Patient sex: M
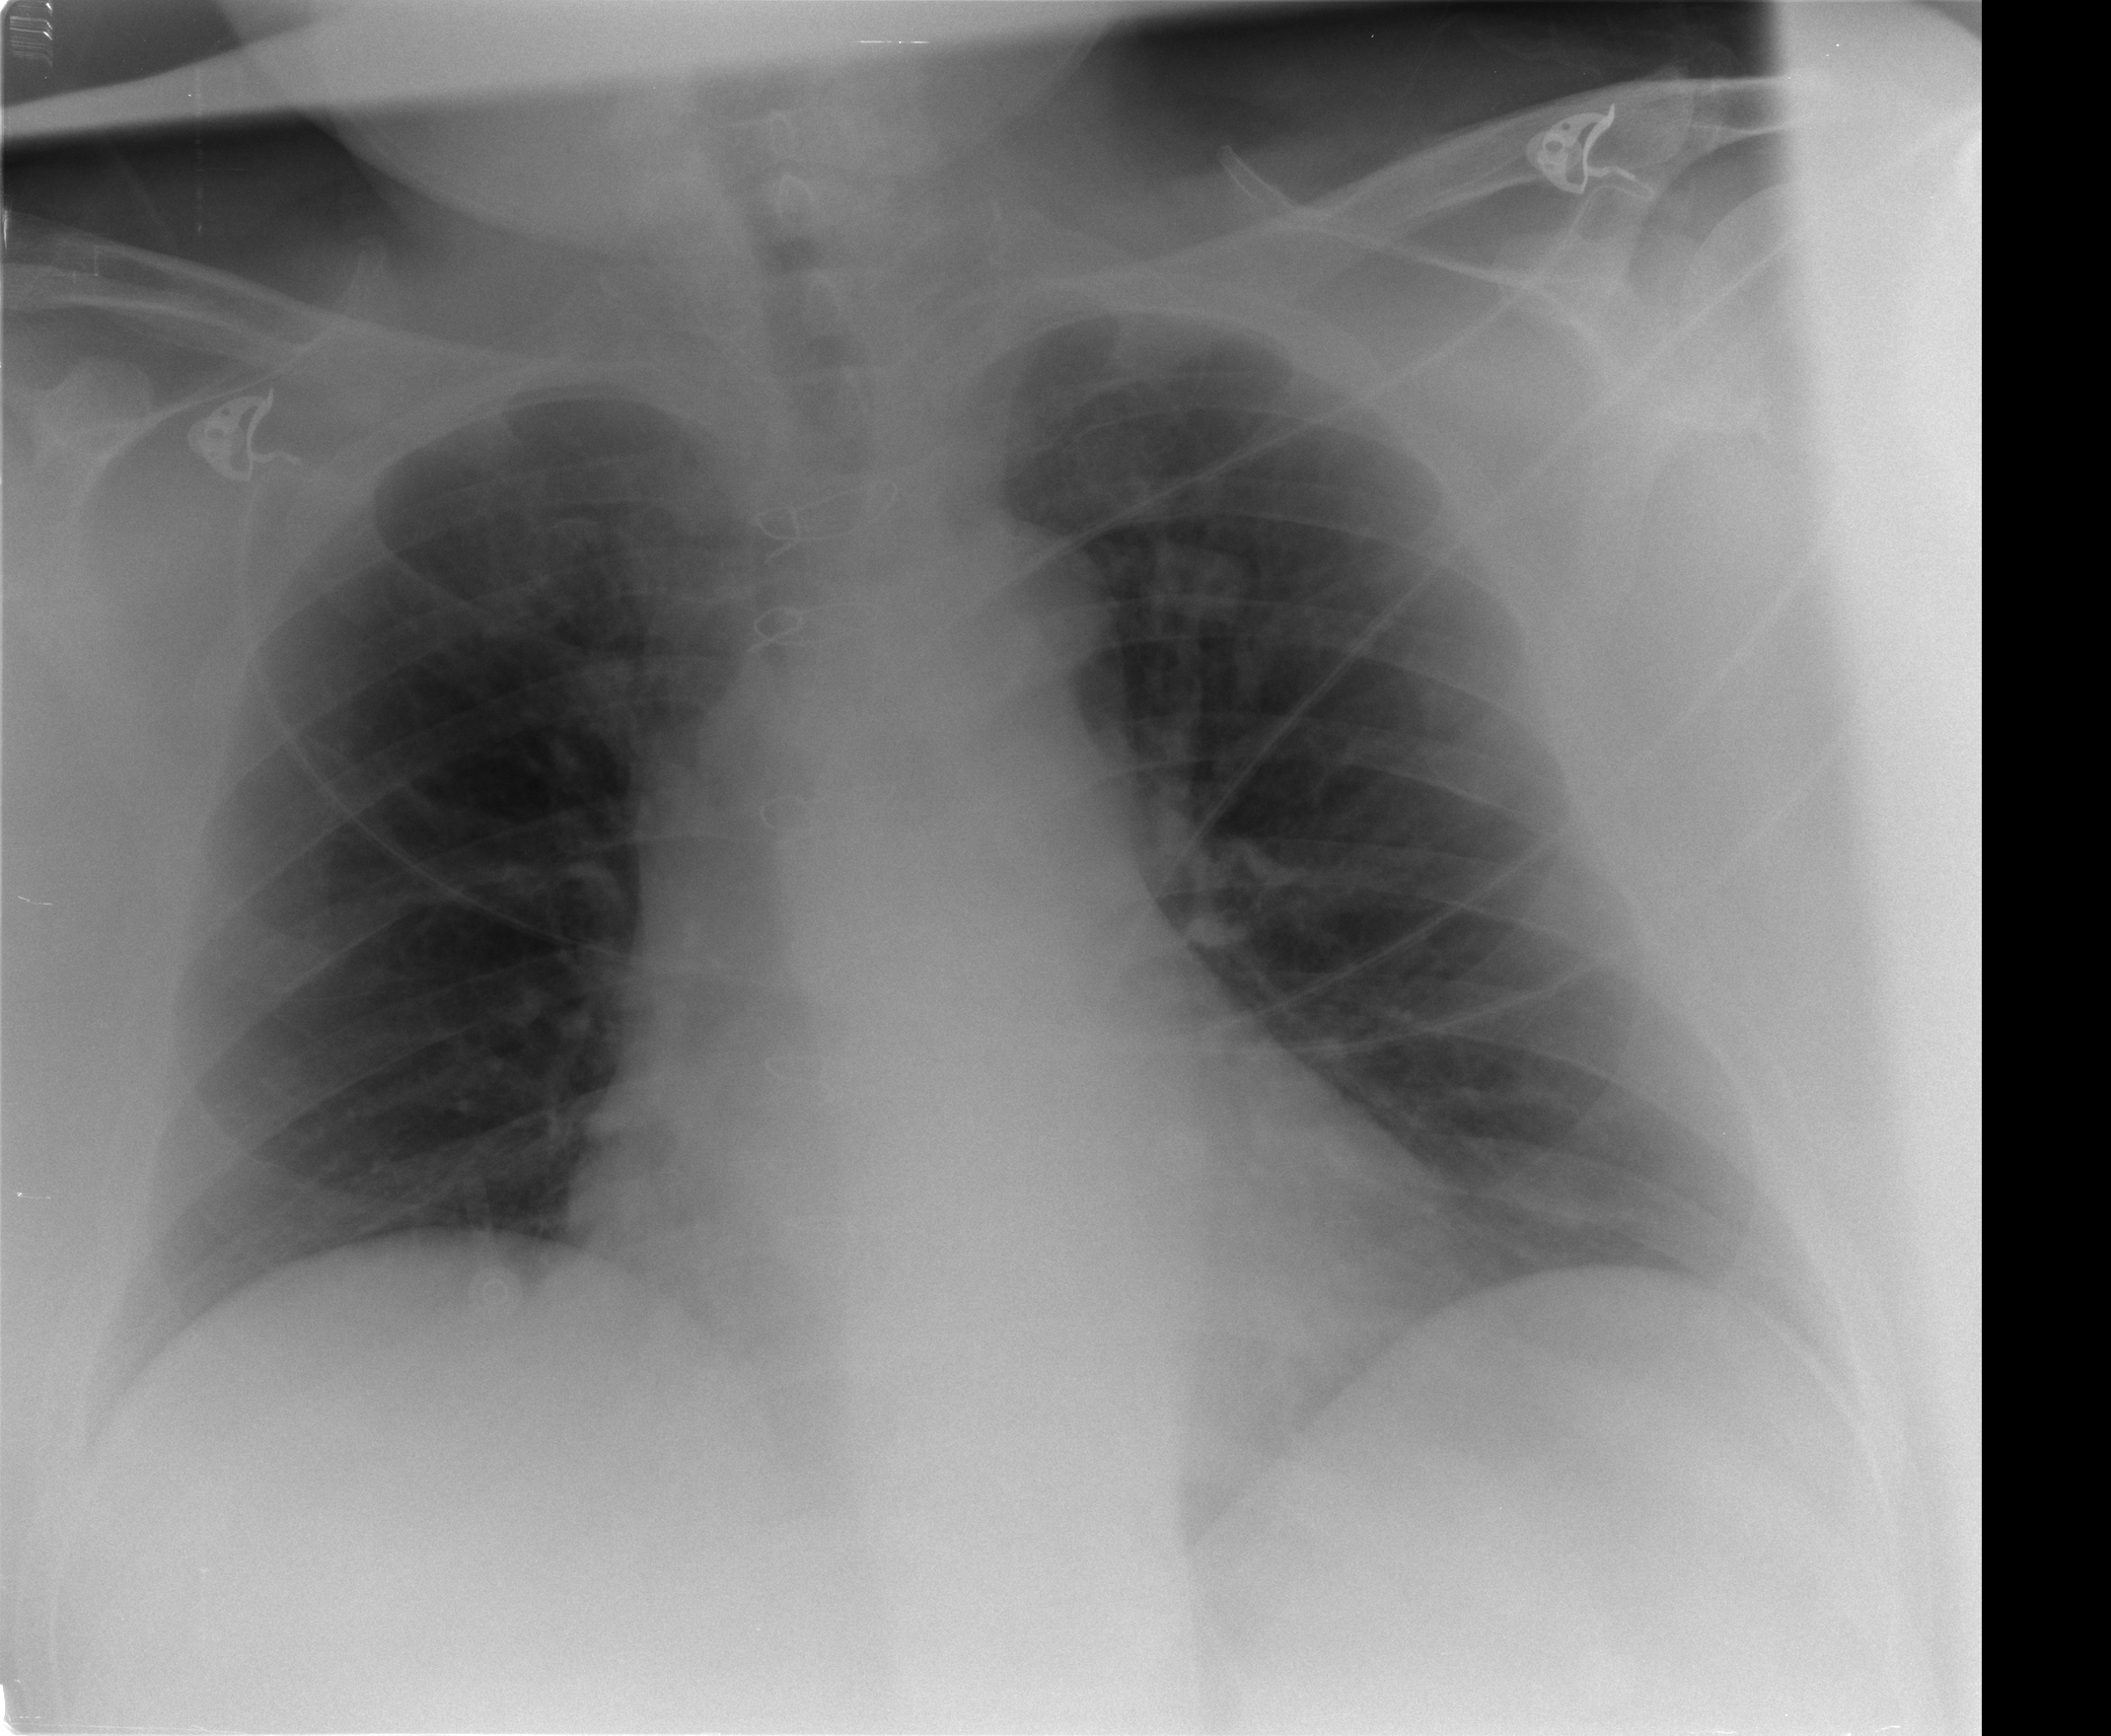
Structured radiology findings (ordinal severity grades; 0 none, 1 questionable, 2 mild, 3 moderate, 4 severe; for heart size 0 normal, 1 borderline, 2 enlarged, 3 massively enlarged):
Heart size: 0
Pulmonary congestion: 0
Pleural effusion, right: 0
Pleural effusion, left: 0
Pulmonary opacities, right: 0
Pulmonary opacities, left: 0
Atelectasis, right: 0
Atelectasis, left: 1